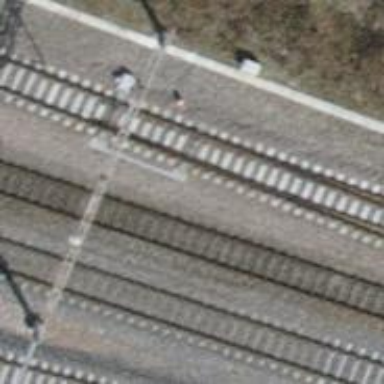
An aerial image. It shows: Railway switch.